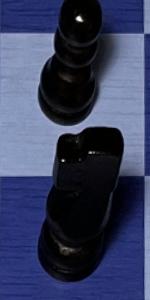
Label: Knight_Black